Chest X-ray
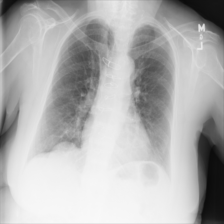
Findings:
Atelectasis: negative
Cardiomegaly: negative
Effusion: negative
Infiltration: negative
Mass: negative
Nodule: negative
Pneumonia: negative
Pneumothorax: negative
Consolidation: negative
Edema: negative
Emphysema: negative
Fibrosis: negative
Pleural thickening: negative
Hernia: negative